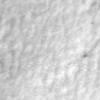
Label: no_change